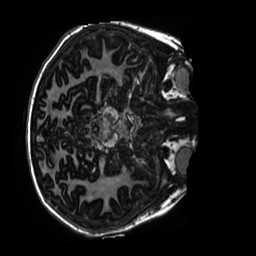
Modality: MP2RAGE
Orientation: axial
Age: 10
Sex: male
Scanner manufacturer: siemens
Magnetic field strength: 3 T
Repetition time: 4 s
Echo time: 0.00303 s